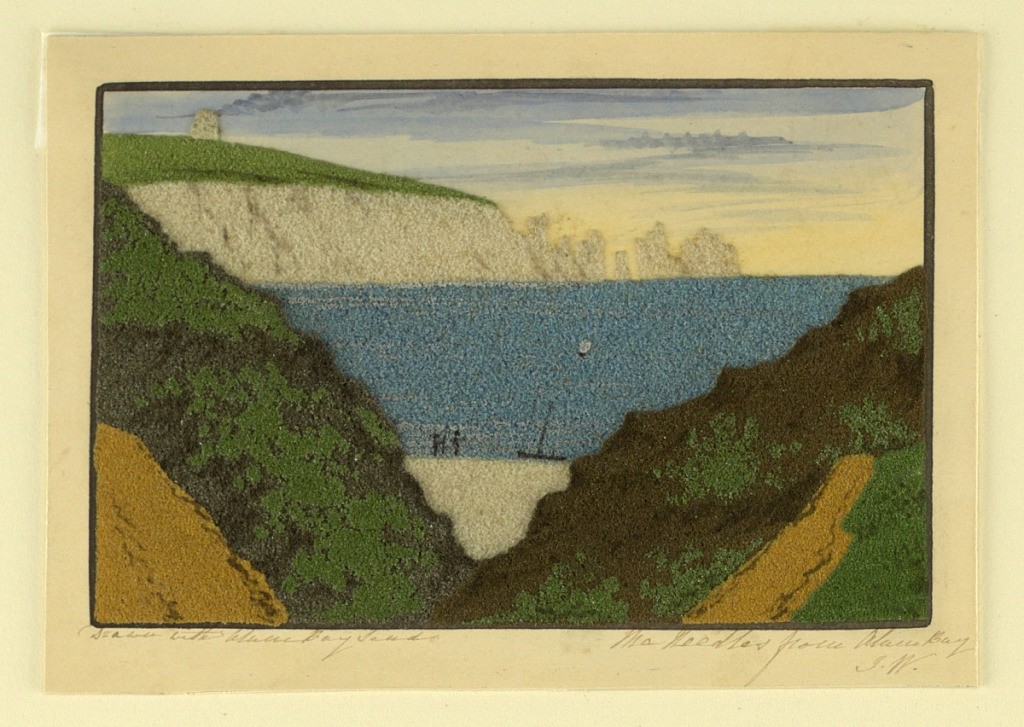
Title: The Needles from Alum Bay
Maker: I. W., active 19th c.
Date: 1820–1830
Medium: Brush and gouache on sand, glued to paper, mounted
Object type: Picture
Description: View looking toward the Needles on the Islt of Wight, across the Solent. A deep ravine is shown in the foreground. Inscribed on the mount, in ink: "Drawn with Alum Bay sand -- The Needles from Alum Bay / I W."